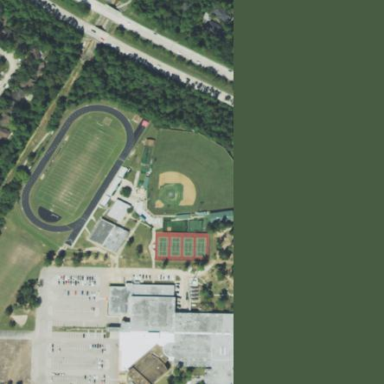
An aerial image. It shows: School.